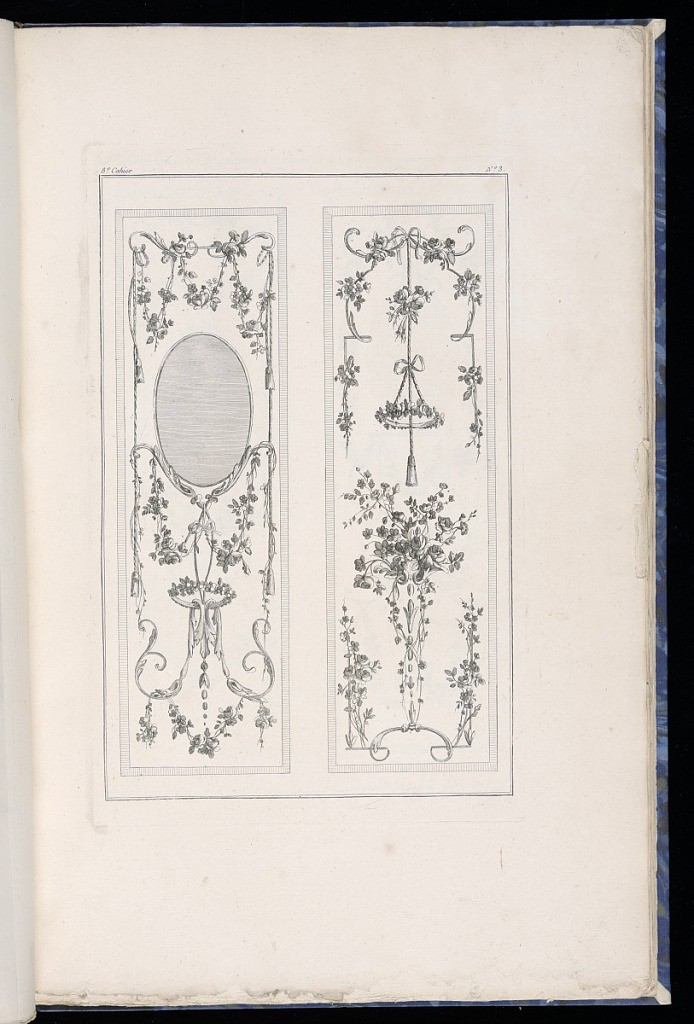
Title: Decorative Panel Designs
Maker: Pierre Ranson, French, 1736–1786
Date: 1777–79
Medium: Etching on paper
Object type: Print
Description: Design for two rectangular decorative panels featuring arabesque motifs including scrolling acanthus leaves (rinceaux), fleurons, flowers, festoons of flowers, a medallion, rope with tassels, and ribbons. The plate is numbered.